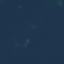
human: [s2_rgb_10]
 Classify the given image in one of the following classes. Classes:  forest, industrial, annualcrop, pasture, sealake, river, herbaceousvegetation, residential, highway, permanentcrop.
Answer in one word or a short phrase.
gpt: SeaLake